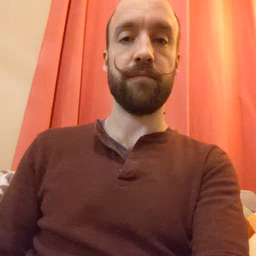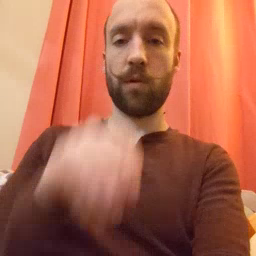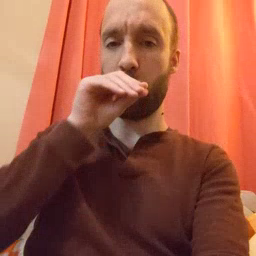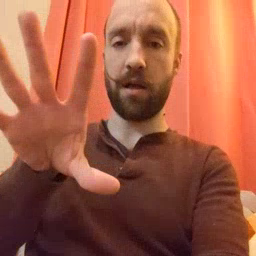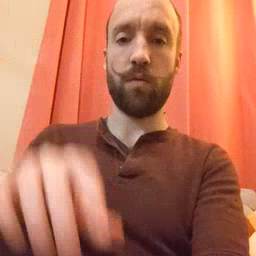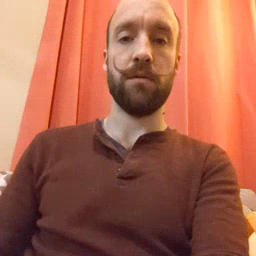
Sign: blow